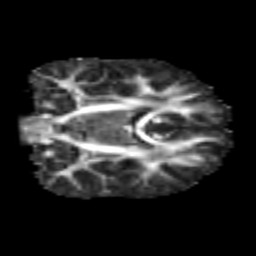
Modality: FA
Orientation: coronal
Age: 7
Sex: male
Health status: healthy